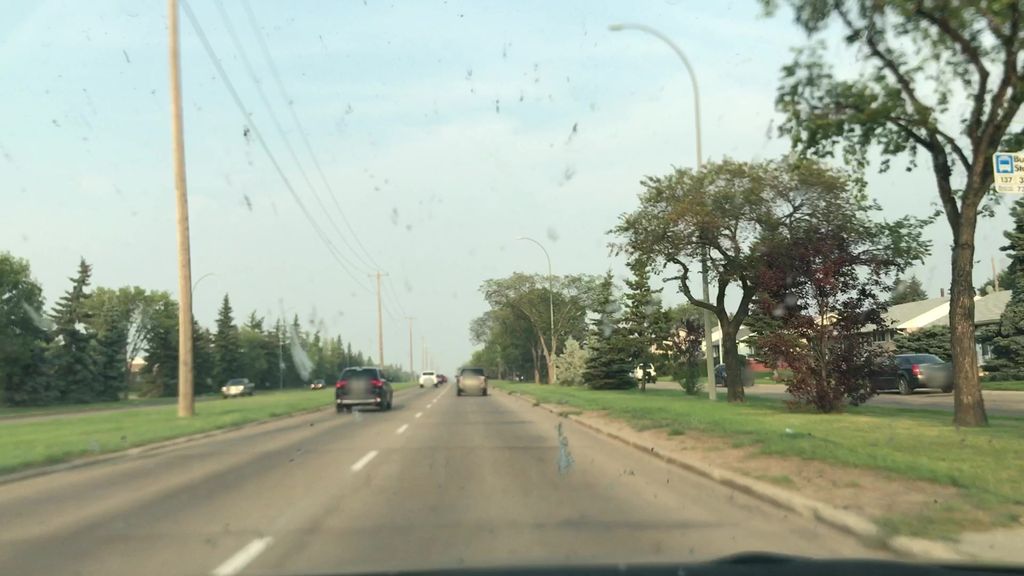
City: edmonton